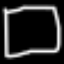
Label: square